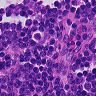
Metastatic tissue present: no